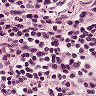
Metastatic tissue present: no